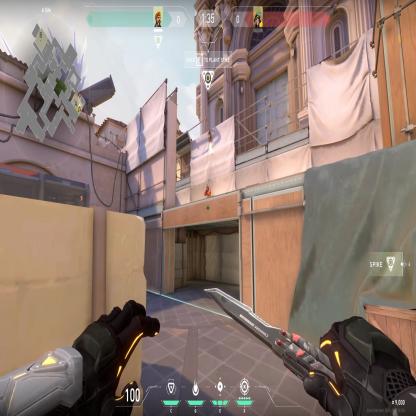
Label: enemy